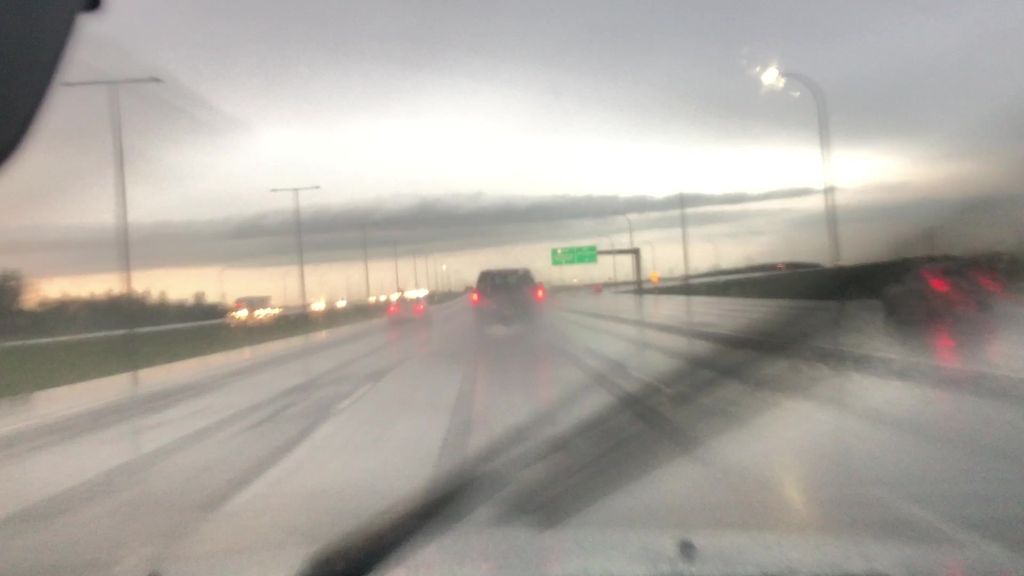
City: edmonton